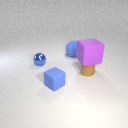
large blue rubber sphere behind small blue rubber cube